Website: lowes
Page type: payment
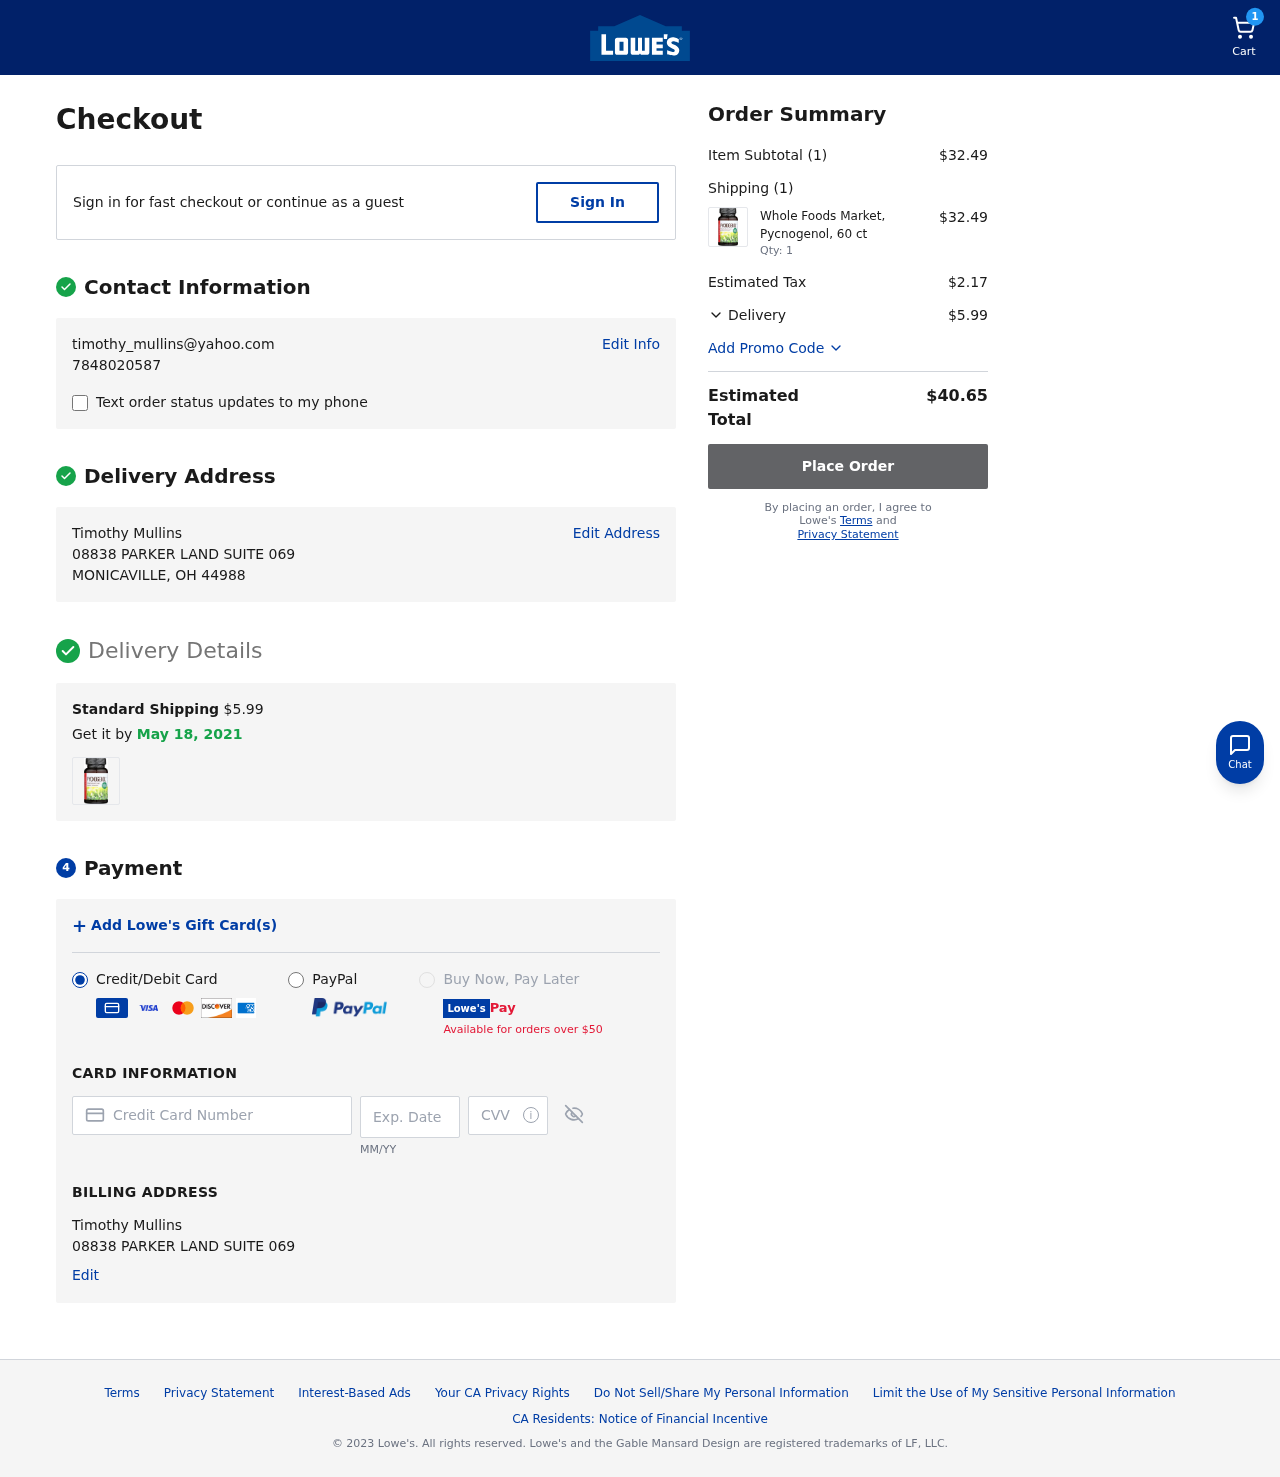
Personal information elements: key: PII_CARD_CVV
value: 2544
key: PII_CARD_EXPIRY
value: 10/27
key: PII_CARD_NUMBER
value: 3720 1387 1278 860
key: PII_EMAIL
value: timothy_mullins@yahoo.com
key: PII_FULLNAME
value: Timothy Mullins
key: PII_FULLNAME2
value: Timothy Mullins
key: PII_PHONE
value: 7848020587
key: PII_STREET
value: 08838 PARKER LAND SUITE 069
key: PII_STREET2
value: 08838 PARKER LAND SUITE 069
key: PII_CITY_STATE_ZIP
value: MONICAVILLE, OH 44988
Product elements: key: PRODUCT1_NAME
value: Whole Foods Market, Pycnogenol, 60 ct
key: PRODUCT1_PRICE
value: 32.49
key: PRODUCT1_QUANTITY
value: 1
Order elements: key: ORDER_NUM_ITEMS
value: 1
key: ORDER_SHIPPING_COST
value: $5.99
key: ORDER_DELIVERY_DATE
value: May 18, 2021
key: ORDER_SUBTOTAL
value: $32.49
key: ORDER_NUM_ITEMS2
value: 1
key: ORDER_TAX
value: $2.17
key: ORDER_SHIPPING_COST2
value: $5.99
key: ORDER_TOTAL
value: $40.65